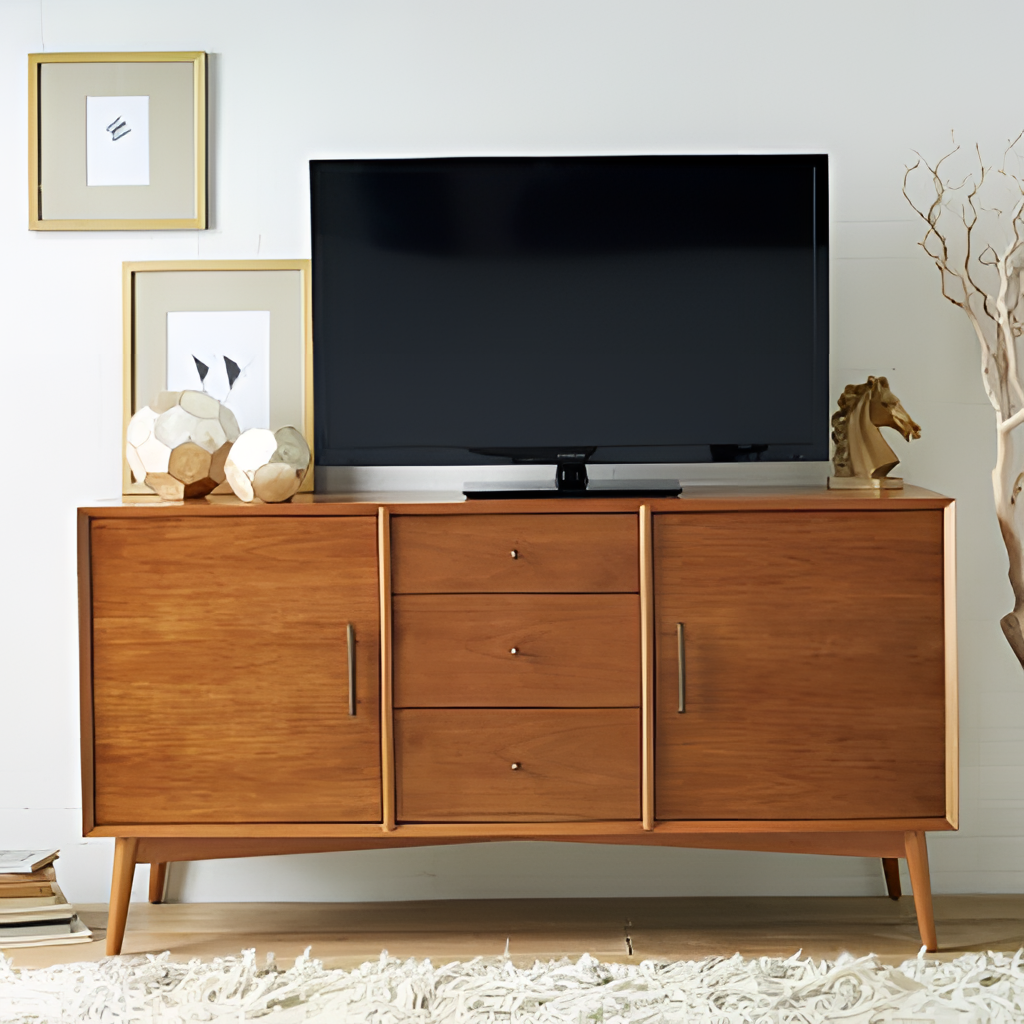
living room, wood television console, paint wallpaper, with solid pattern, mid-century modern, beige wood flooring, with plank pattern